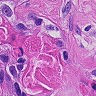
Metastatic tissue present: yes